Aerial crown-view tile of a tropical tree (Barro Colorado Island, Panama), acquired 20250616:
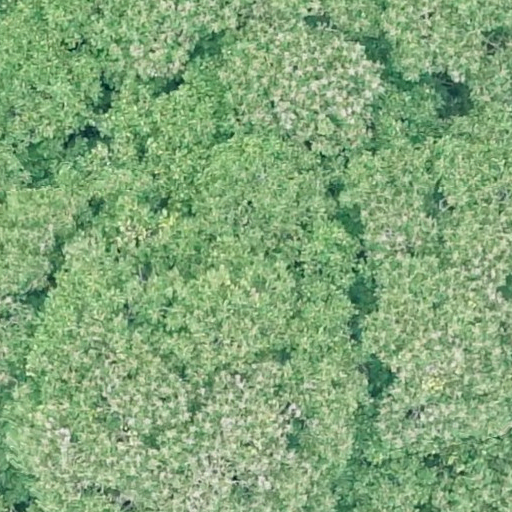
Species: Dipteryx oleifera
GBIF accepted scientific name: Dipteryx oleifera
Crown area: 915.497 m²